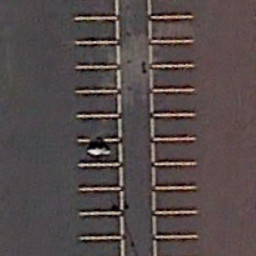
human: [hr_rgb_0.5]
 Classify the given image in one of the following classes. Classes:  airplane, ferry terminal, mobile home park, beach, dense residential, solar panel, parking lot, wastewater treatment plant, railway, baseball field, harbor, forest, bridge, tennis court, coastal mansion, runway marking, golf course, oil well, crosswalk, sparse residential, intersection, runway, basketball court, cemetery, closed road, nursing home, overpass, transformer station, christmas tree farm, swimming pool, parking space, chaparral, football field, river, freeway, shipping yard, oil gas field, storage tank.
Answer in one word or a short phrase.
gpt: parking space